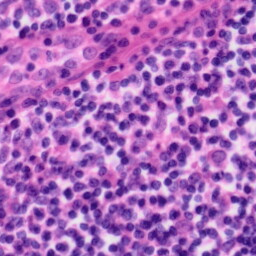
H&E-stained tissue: Tonsil